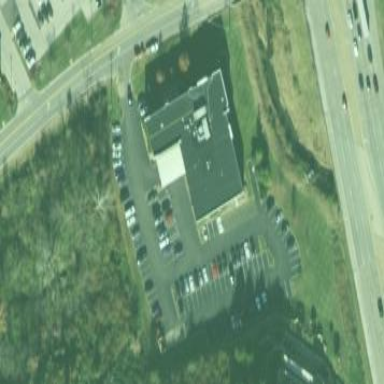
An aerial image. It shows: Clinic building offering healthcare services.